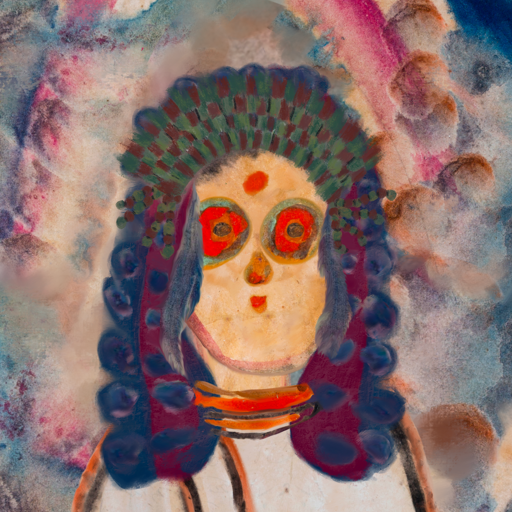
Background: Rupkatha, Head And Neck Front: Childish, Face Front: Sisters, Bust: Roy_Bahadur, Hair Front: Hill_Girl, Head Accessory: After_Raid_Crown, Second Necklace: Blank, Necklace: Experience, Baby: Blank